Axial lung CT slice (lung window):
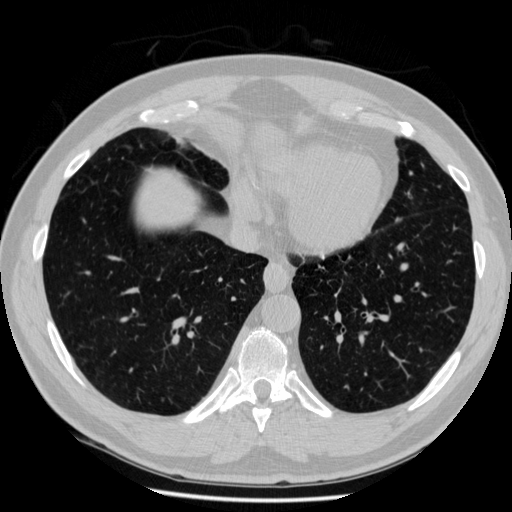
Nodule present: no